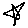
Label: star